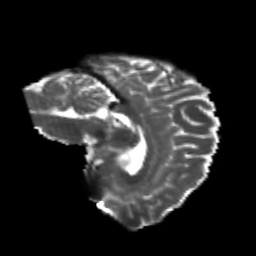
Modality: T2w
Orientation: sagittal
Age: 26
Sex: female
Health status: healthy
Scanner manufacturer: philips
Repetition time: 7.388 s
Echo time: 0.08599 s